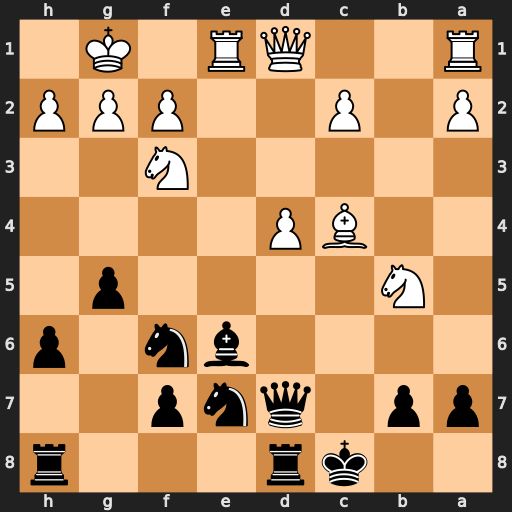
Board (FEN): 2kr3r/pp1qnp2/4bn1p/1N4p1/2BP4/5N2/P1P2PPP/R2QR1K1
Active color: b
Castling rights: -
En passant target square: -
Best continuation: Bxc4 Nxa7+ Kb8